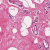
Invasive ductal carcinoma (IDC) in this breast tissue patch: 0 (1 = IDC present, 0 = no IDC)